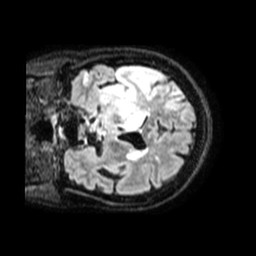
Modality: FLAIR
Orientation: coronal
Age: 54
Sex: female
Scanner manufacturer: philips
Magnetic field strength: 1.5 T
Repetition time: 4.8 s
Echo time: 0.3372 s